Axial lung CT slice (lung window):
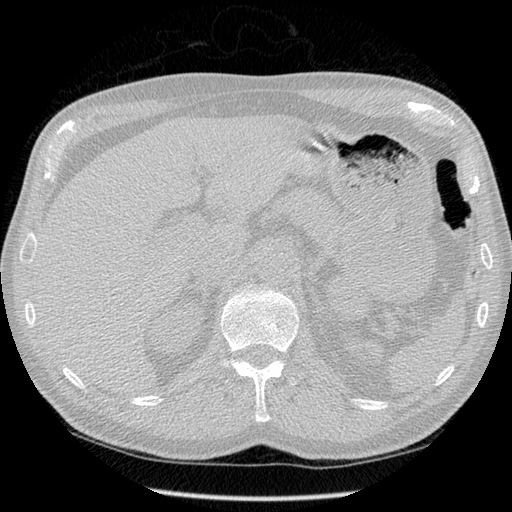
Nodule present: no